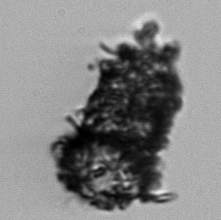
Label: Tintinnopsis